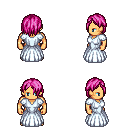
a pixel art fantasy rpg character, male body template, human, tanned skin, underdress, teal pants, pink bangs hairstyle, black slippers, four views (front, back, left, right), 2x2 character sprite sheet, small pixel art, hard edges, no anti-aliasing